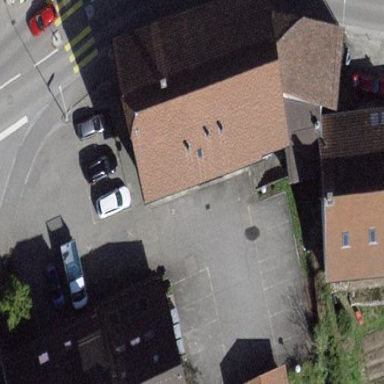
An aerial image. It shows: Building with tile roof.